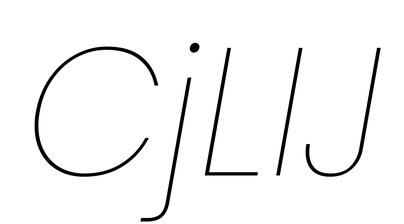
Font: Poppins-ThinItalic